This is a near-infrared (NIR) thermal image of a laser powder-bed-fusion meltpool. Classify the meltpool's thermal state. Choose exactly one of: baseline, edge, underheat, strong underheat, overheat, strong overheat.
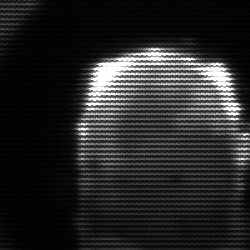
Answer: baseline